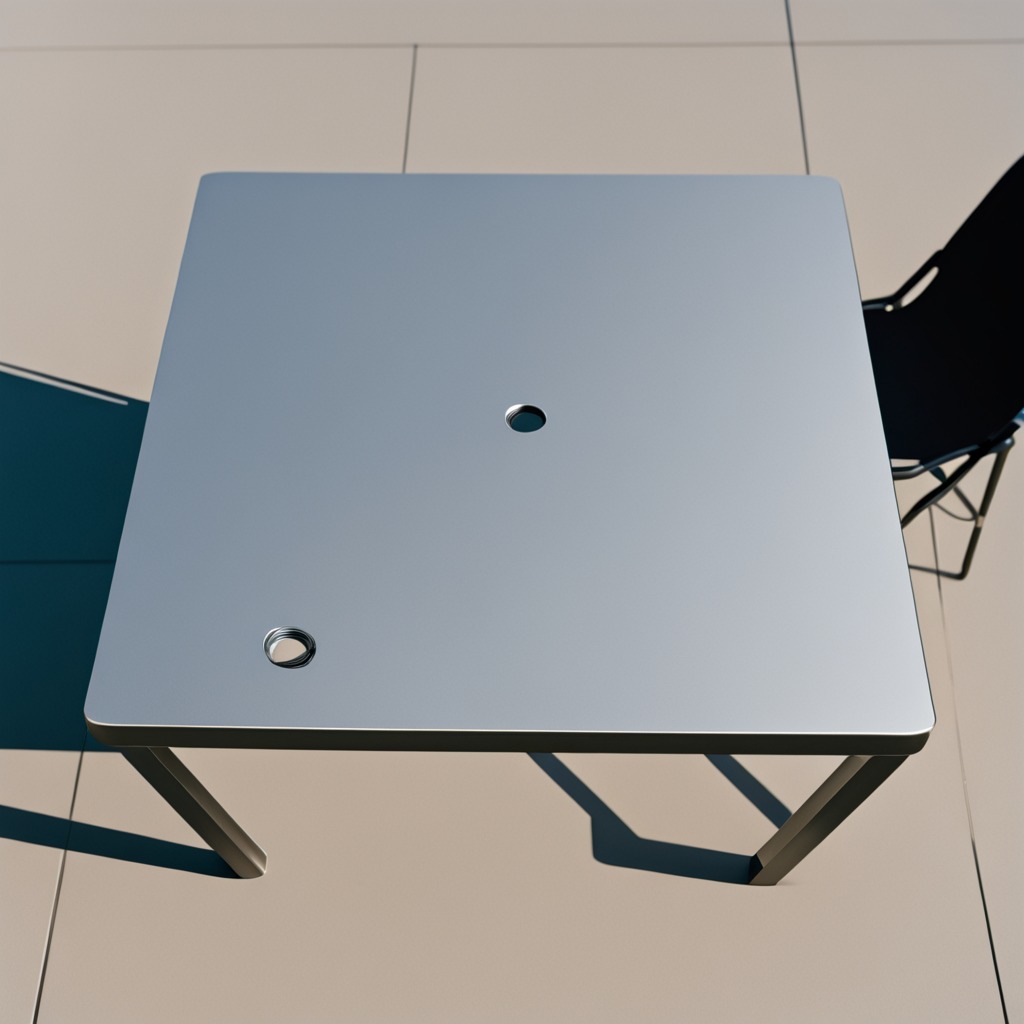
A flat metal washer lying on the table